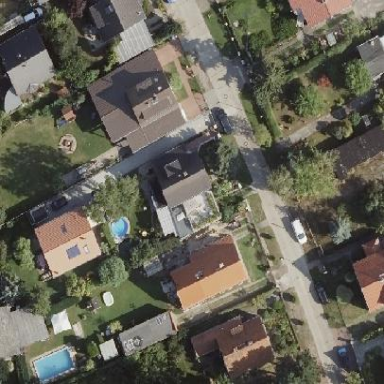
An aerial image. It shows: Semidetached house with gabled roof.